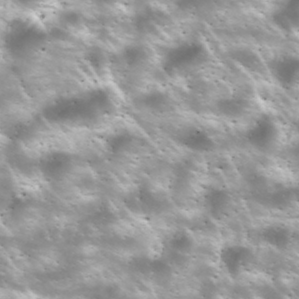
Label: non_frost